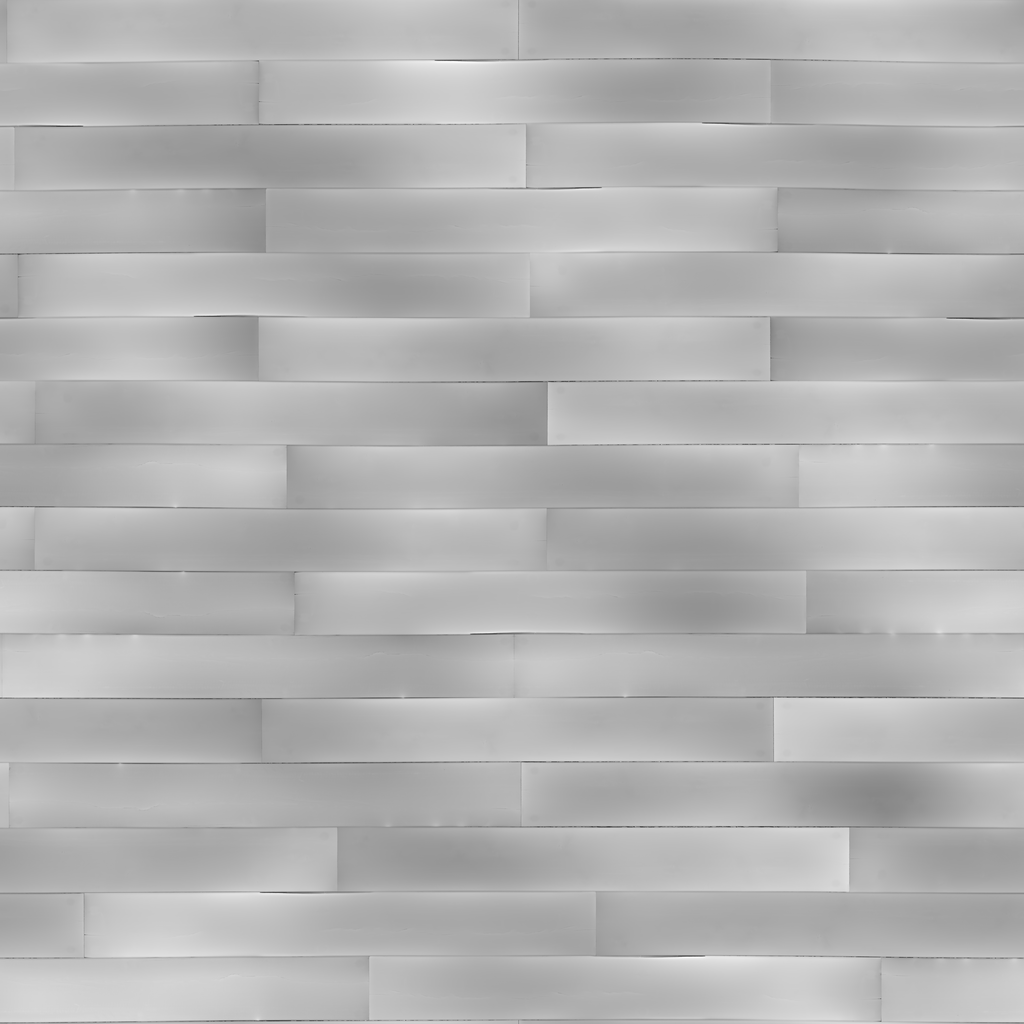
Texture map type: Displacement